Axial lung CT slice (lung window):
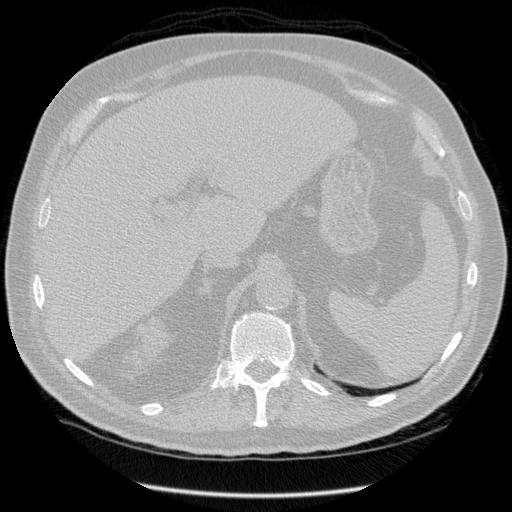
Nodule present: no